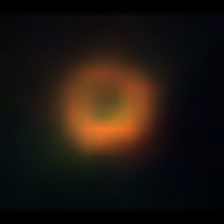
Taxon: NanoPlankton
Group: Other